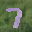
Label: 7